Question: I am using JavaScript.
I have the link below in my HTML page:

Now I want to append the green dollar sign before the start of the text and not below it. I currently have the code below:
'''
var imgElement = document.createElement("img");
imgElement.setAttribute("src",server+"images/dollar-green.png");
anchor.appendChild(imgElement);
'''
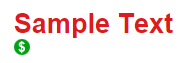
Answer: Maybe You should try <URL>. Change last line of Your code to this:
'''
anchor.insertBefore(imgElement, anchor.childNodes[0]);
'''
and then add CSS code on '' tag:
'''
img {
float: left;
}
'''
or
'''
img {
display: inline-block;
}
'''
or via JavaScript:
'''
imgElement.setAttribute('style','float:left;');
'''